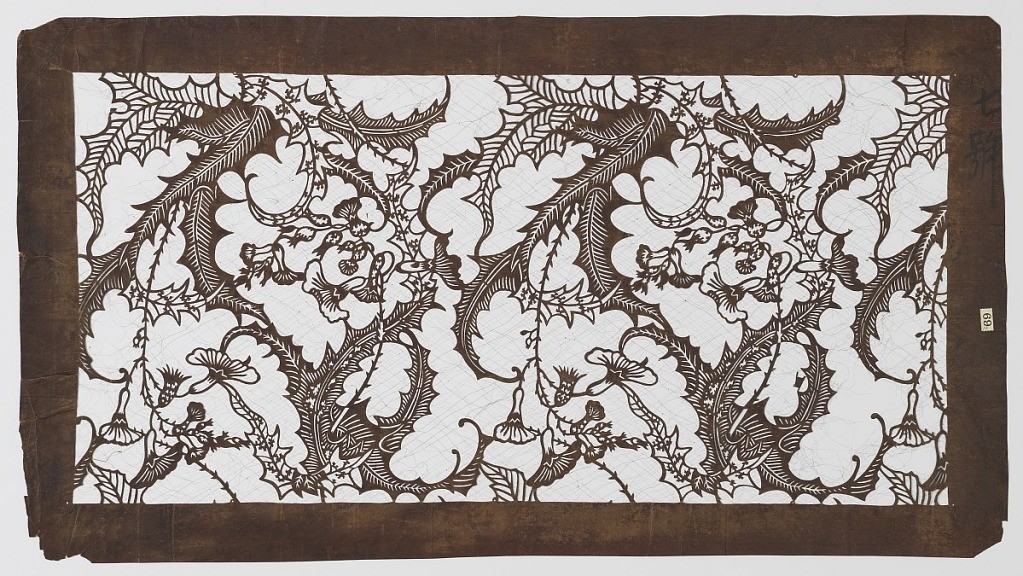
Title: Morning Glory and Vines
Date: late 18th - early 19th century
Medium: Mulberry paper (kozo washi) treated with fermented persimmon tannin (kakishibu), and silk threads (itoire)
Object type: Katagami
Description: Long meandering vines curl and overlap with morning glory blossoms. The diverse leaves are depicted in a multitude of variety from positive to negative. The blossoms are ranging from open to closed. Silk threads are attached to support the strength of the stencil.